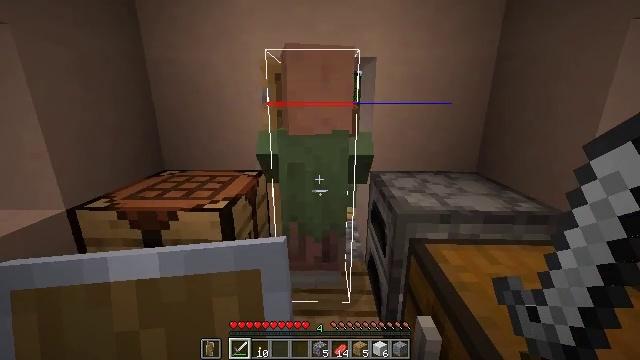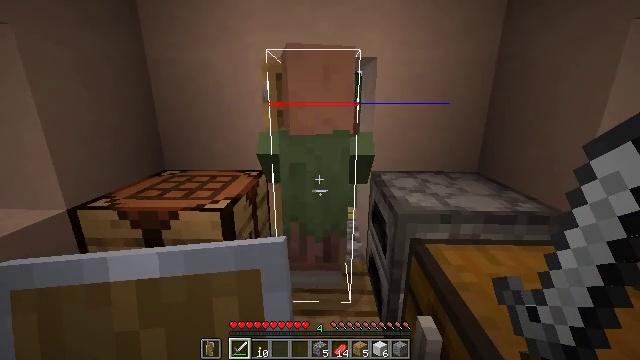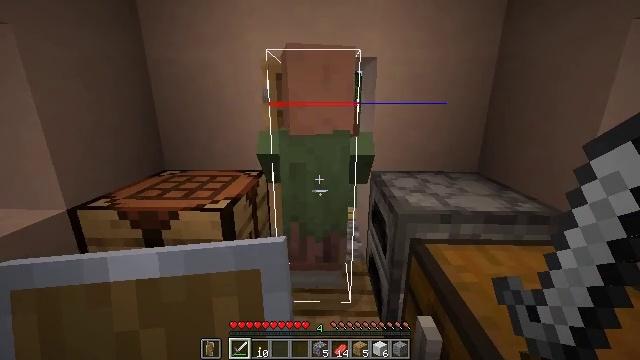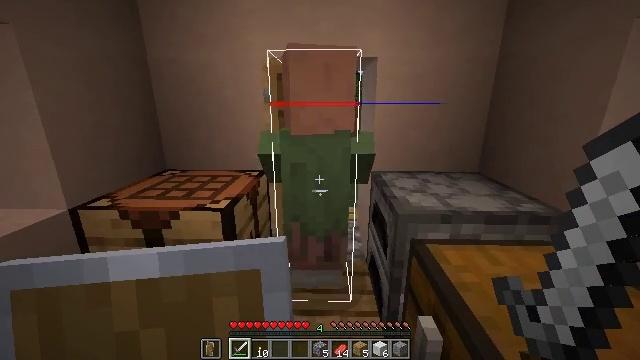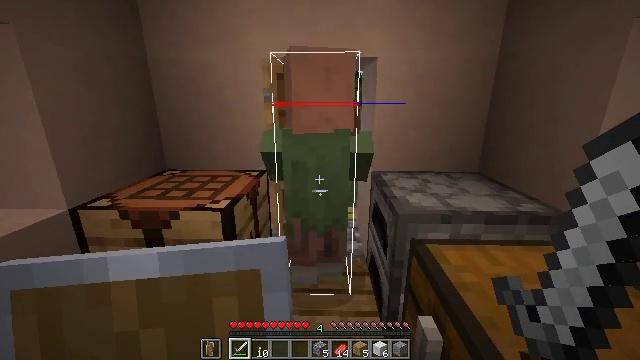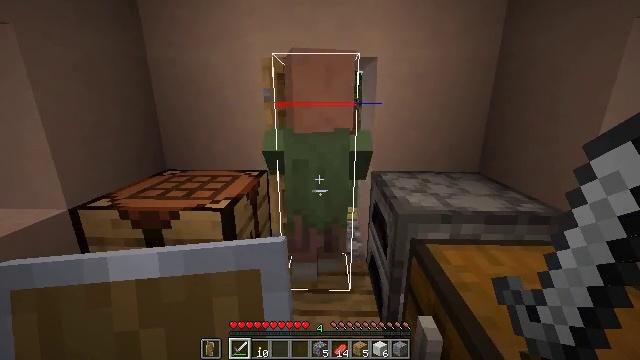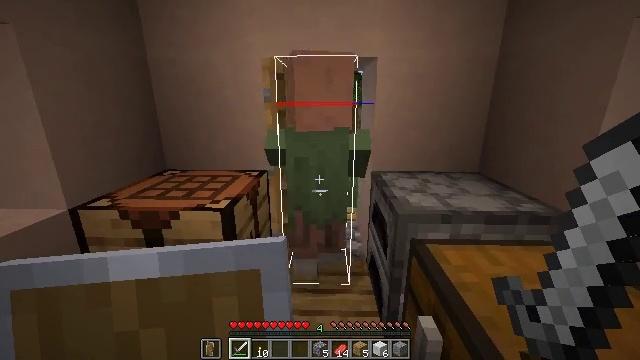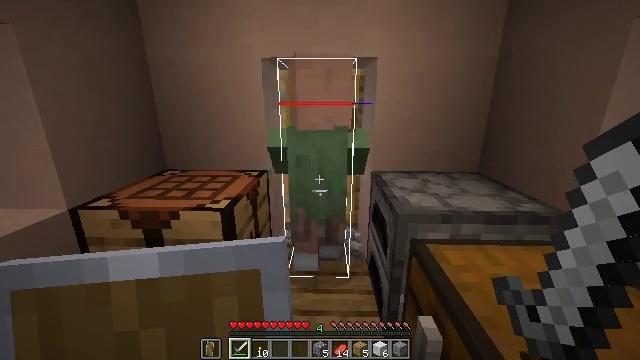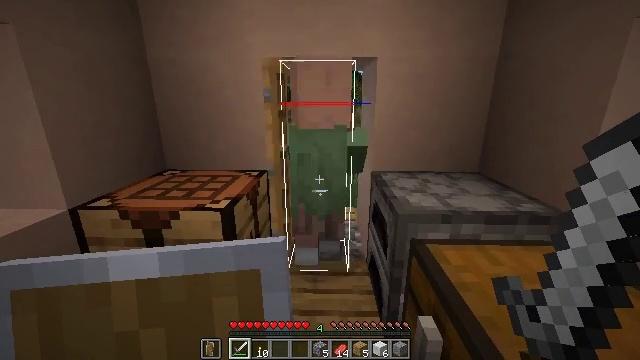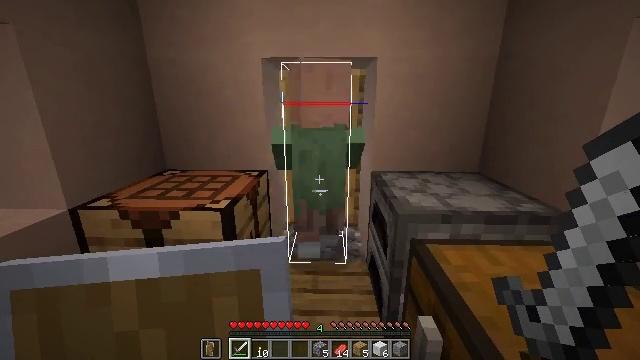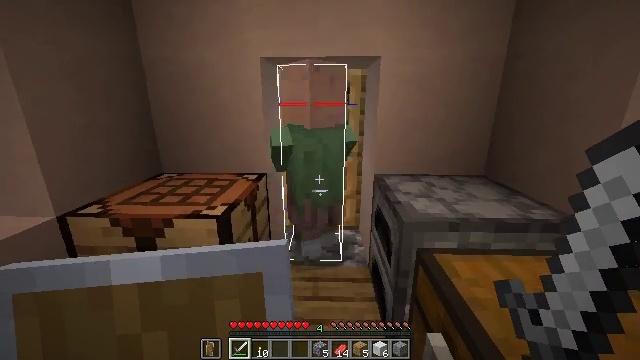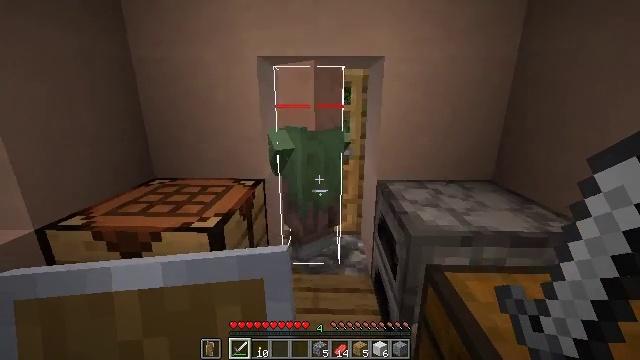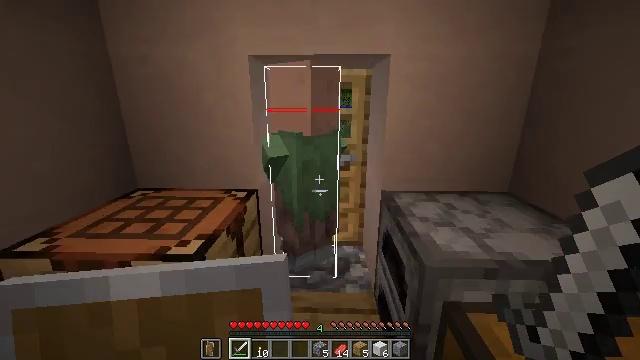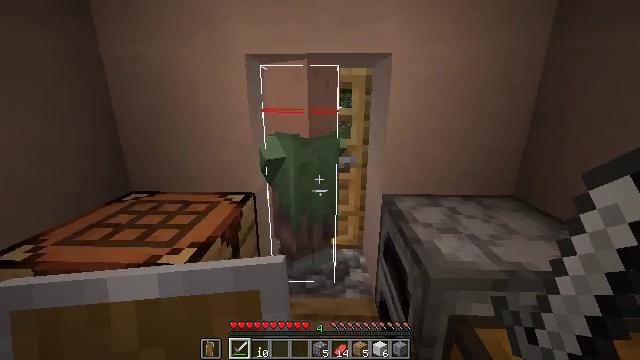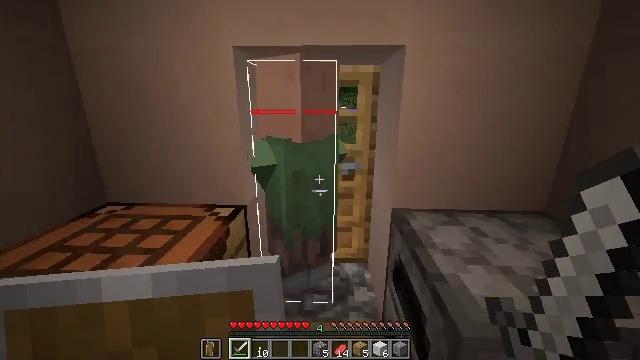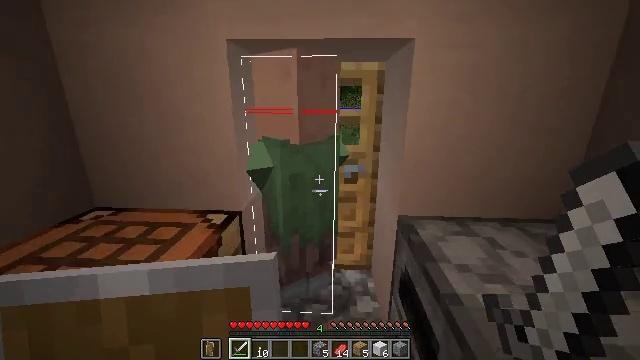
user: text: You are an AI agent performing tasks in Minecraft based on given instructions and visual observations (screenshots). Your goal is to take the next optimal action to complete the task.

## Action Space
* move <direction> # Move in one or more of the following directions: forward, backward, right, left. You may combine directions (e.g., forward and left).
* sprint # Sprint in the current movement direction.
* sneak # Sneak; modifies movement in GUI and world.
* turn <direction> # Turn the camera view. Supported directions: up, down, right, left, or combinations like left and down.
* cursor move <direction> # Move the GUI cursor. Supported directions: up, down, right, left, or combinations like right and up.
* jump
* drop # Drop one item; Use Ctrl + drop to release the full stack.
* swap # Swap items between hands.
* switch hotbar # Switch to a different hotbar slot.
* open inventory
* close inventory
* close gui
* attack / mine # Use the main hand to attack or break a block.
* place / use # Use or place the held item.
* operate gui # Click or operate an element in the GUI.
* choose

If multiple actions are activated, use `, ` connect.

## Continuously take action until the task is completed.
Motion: motion action
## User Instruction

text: Remove the oak door from its frame.
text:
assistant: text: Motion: no_op
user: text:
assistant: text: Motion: no_op
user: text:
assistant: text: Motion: no_op
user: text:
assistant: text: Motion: no_op
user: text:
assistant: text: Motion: no_op
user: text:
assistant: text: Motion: no_op
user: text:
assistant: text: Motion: no_op
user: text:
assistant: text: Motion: no_op
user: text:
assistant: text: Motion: no_op
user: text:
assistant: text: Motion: move forward
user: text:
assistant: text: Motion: move forward
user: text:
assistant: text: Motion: move forward
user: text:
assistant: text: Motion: move forward
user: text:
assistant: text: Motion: move forward
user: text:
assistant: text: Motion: move forward
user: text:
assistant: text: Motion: no_op
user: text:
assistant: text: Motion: no_op
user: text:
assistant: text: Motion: no_op
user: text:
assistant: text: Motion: no_op
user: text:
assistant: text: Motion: no_op
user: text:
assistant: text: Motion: no_op
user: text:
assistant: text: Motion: no_op
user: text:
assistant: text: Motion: no_op
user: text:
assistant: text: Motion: no_op
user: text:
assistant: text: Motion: turn right
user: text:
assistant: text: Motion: turn right
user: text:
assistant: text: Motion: turn right
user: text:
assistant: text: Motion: no_op
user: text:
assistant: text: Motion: no_op
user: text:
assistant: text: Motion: no_op